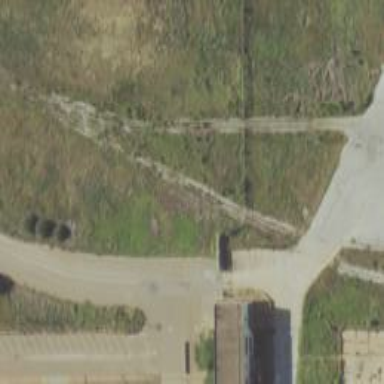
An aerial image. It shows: Disused railway spur line.